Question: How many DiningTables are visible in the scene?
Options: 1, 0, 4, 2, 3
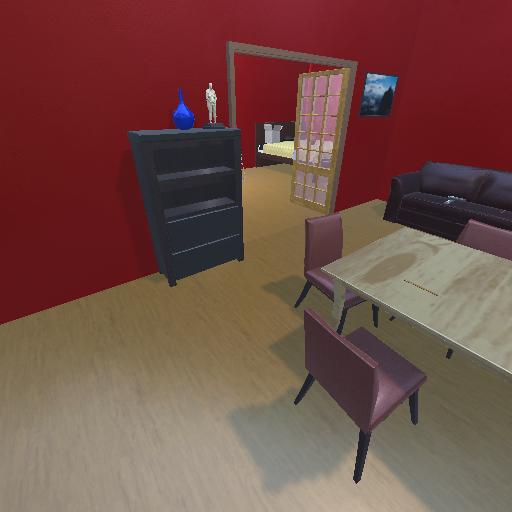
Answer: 1